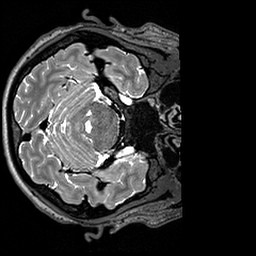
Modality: T2w
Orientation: axial
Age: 23
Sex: male
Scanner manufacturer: siemens
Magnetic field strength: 3 T
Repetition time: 3.2 s
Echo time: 0.408 s